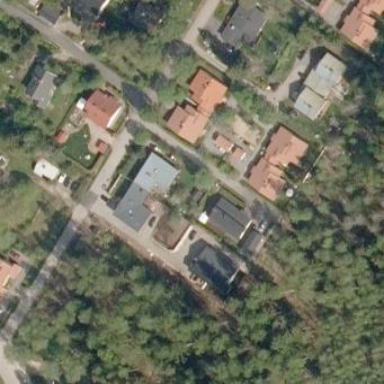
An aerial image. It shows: Residential area.